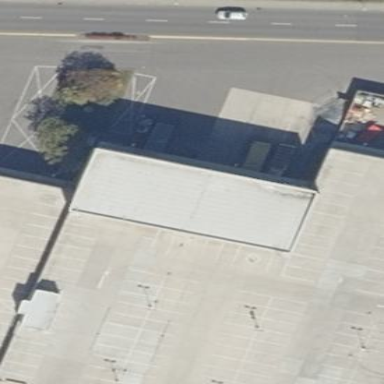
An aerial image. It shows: Building part with flat roof.